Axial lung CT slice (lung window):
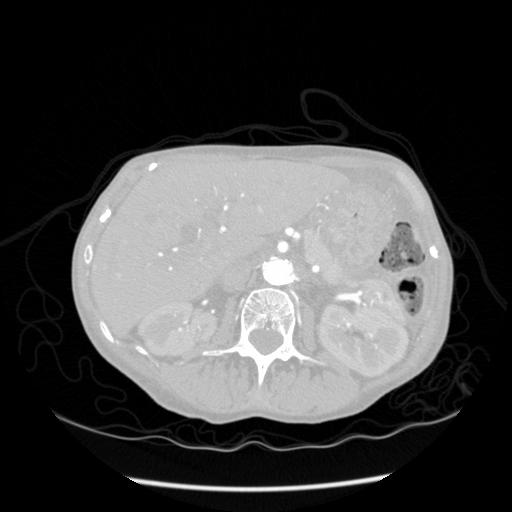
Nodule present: no